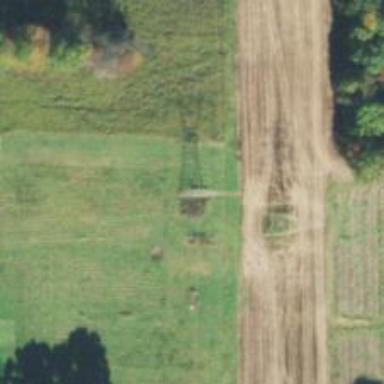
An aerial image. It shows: Lattice structure tower used for power transmission.